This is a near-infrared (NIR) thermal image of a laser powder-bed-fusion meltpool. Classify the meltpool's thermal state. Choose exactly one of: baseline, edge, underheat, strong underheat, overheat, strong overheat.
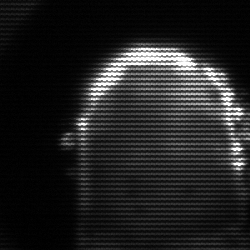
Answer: baseline